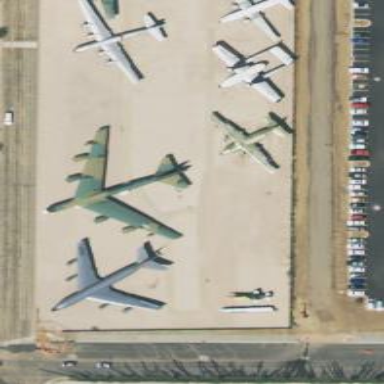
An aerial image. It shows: Aircraft memorial with historical significance.